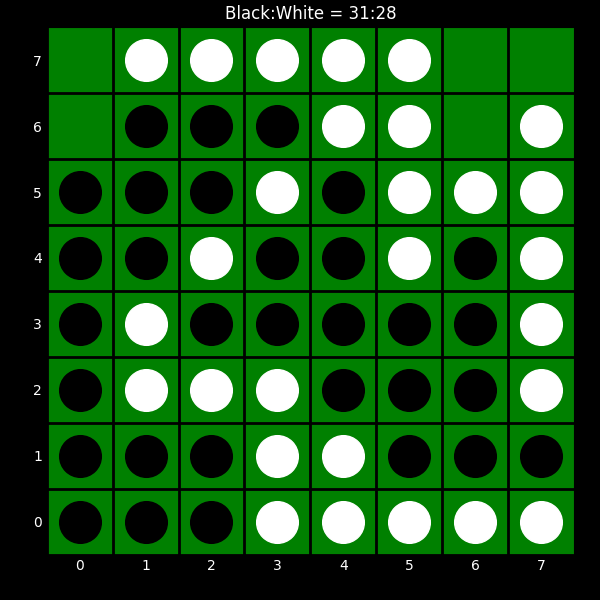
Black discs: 31
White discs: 28